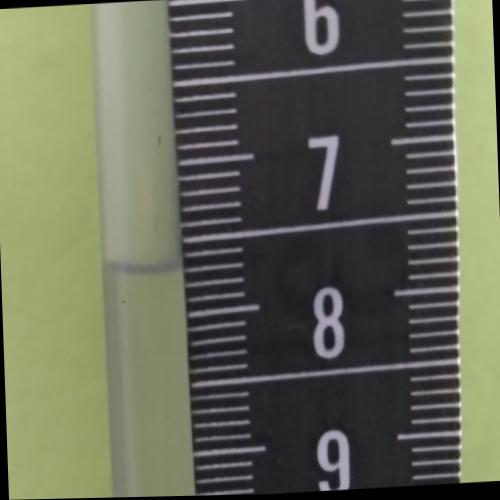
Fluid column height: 7.7 cm